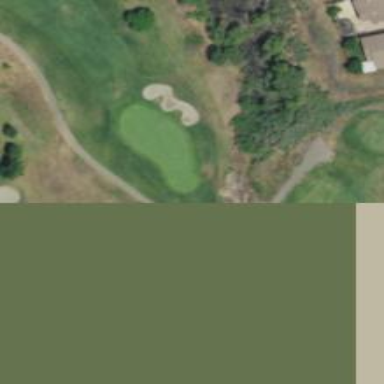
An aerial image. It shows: Golf cartpath that is also road path.